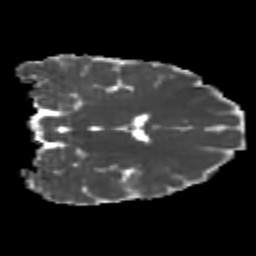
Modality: MD
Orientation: coronal
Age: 21
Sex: female
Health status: healthy
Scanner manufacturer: philips
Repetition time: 7.475 s
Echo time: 0.08753 s